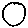
Label: circle